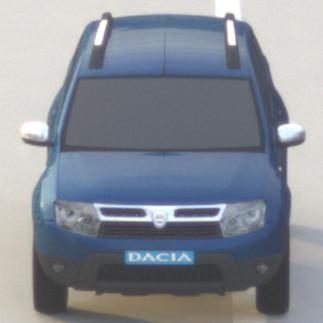
Make: Dacia
Model: Duster dCi 110 FAP
Detailed model: Duster (I)
Model produced from: 2010/06
Model produced until: 2013/11
Doors: 5
Color: blue
Road condition: dry road
Daytime: sunrise or sunset
Contrast: low contrast